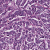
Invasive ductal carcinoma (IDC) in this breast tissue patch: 1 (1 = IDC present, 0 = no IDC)